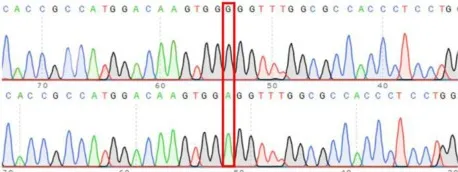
Expression of TYK2 in wild type and c.2395G>A mutant HEK293T cell line. The sanger analysis results of wild type, and ,c.2395G>A mutant HEK293T cell.
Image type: chart (chart)